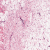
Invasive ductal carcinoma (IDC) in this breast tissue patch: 0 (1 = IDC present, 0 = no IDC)